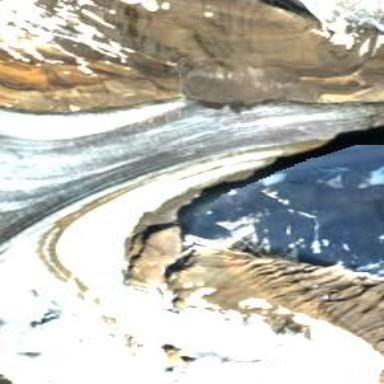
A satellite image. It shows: Majestic glacier in the distance.